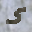
Label: 5